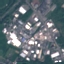
Land use / land cover: Industrial